Question: I need to publish the site via FTP but when I right click and choose publish, FTP is not an option. What do I need to do to publish this via FTP?

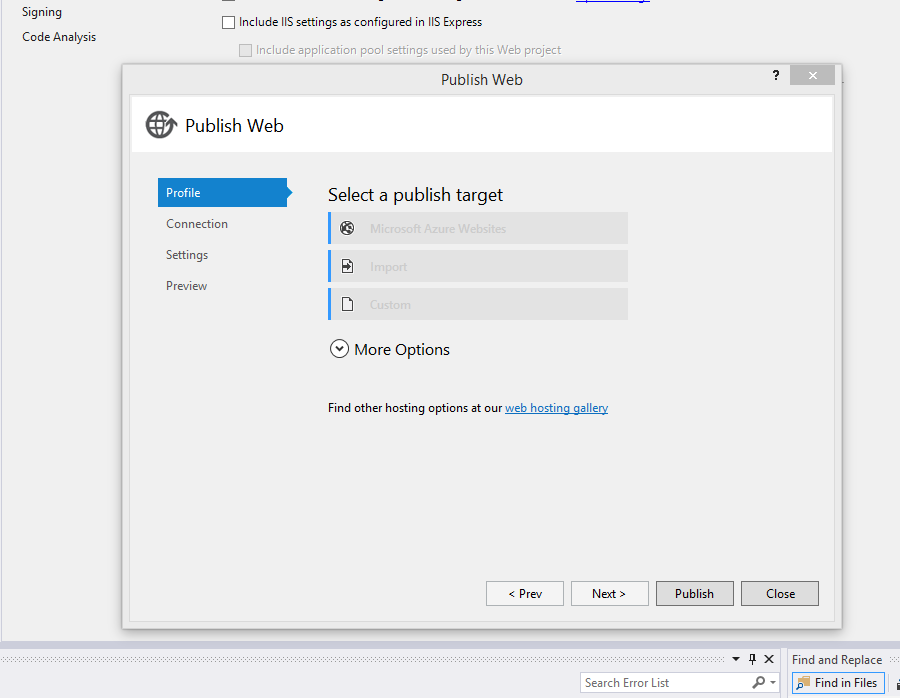
Answer: You need to do this in two steps.
1. Publish to the filesystem - see Visual Studio 2013 Preview: No Publish To File System?
2. Upload the files to ftp server using ftp client.